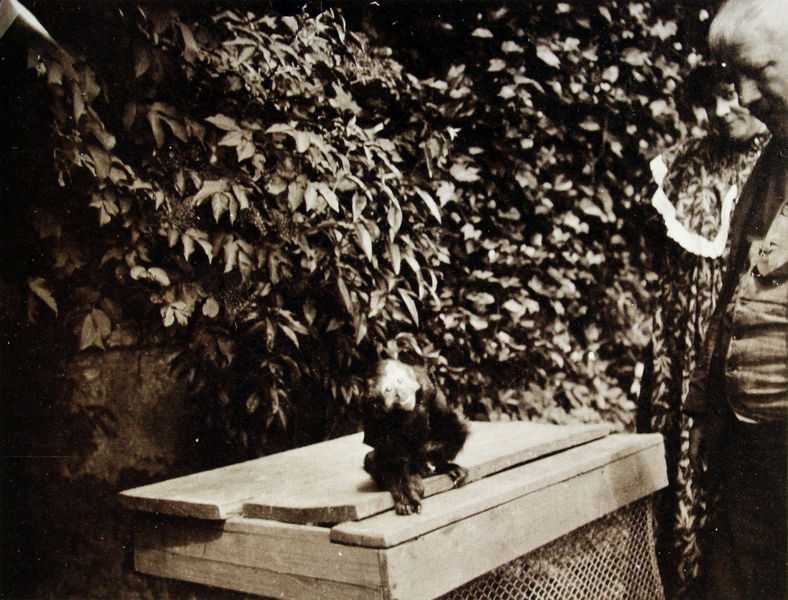
Titel: Aufnahme von Gabriel und Ernestine Max mit dem Kapuzineraffen Paly
Standort: München
Institution: Städtische Galerie im Lenbachhaus
Schlagwörter: blätter, laub, mann, schatten, weiß, menschen, sitzen, frau, grau, holz, kleid, licht, schwarz, blick, park, tier, wand, blicke, stehen, paar, affe, garten, zwei, beobachten, mauer, hecke, sepia, wein, bauch, knöpfe, weste, foto, fotografie, photographie, schwarzweiß, kiste, photo, netz, aufnahme, max, gabriel von max, bepbachten